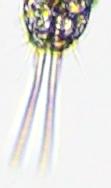
Label: Zooplankton